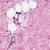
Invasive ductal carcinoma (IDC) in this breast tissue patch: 0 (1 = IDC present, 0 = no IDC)